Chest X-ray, PA view. Patient: 32 years old, sex F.
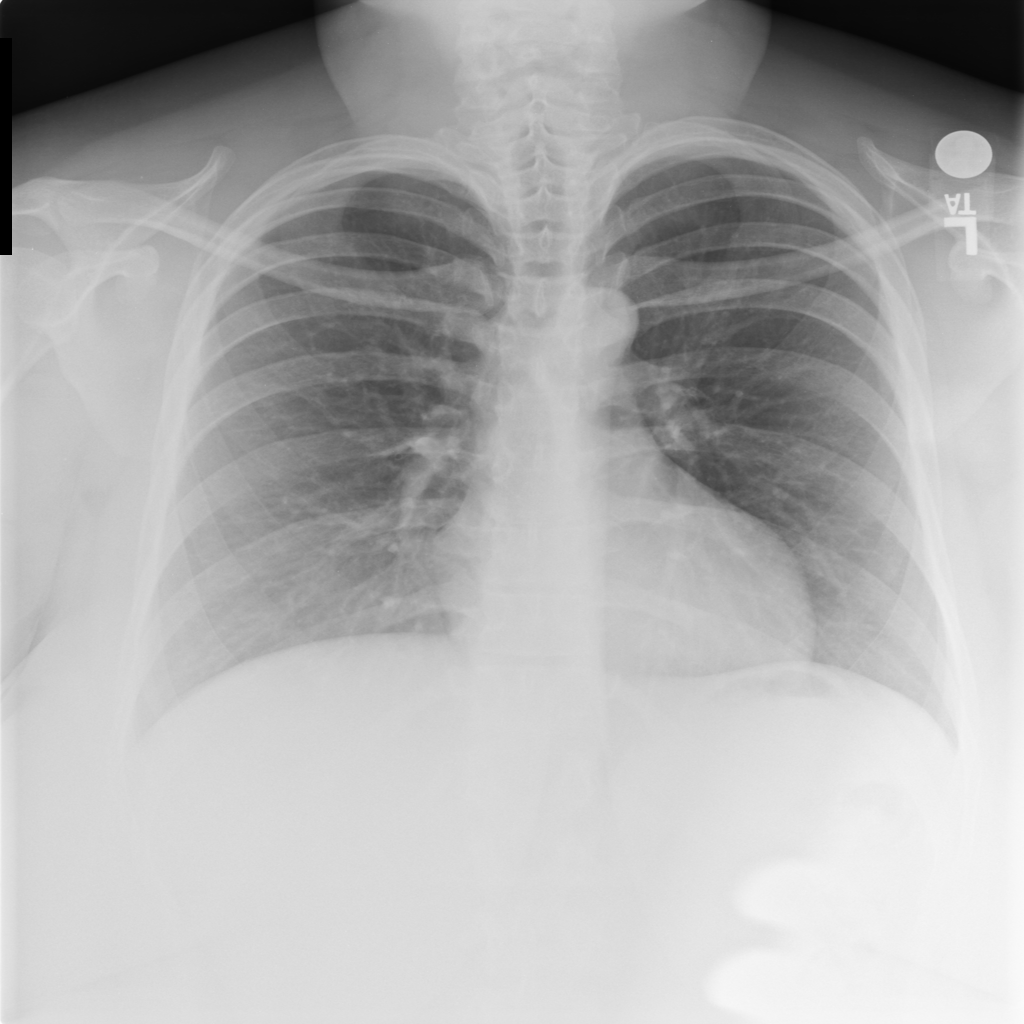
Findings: No Finding